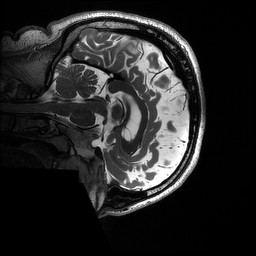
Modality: T2w
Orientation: sagittal
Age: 33
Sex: male